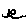
Label: fish